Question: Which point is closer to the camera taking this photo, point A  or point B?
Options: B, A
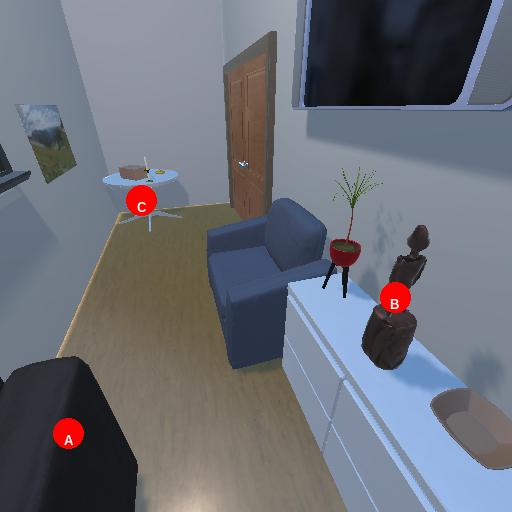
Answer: B